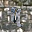
Label: 4